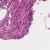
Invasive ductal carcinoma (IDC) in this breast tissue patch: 0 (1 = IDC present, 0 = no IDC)